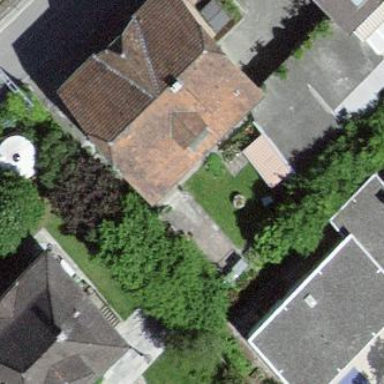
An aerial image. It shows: Building with half-hipped roof.